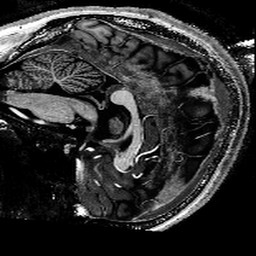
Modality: T1w
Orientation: sagittal
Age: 21
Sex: male
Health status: healthy
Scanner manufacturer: siemens
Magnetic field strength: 9.4 T
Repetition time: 6 s
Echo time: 0.003 s